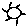
Label: sun